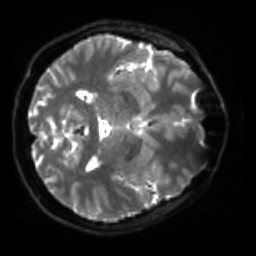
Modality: sbref
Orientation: axial
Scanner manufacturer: siemens
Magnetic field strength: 3 T
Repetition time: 4 s
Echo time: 0.0594 s